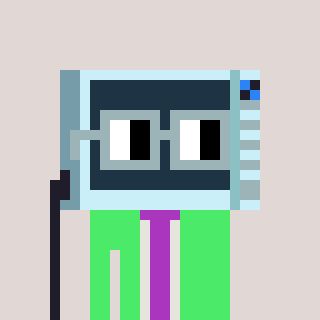
a pixel art character with square dark gray glasses, a microwave-shaped head and a teal-colored body on a warm background